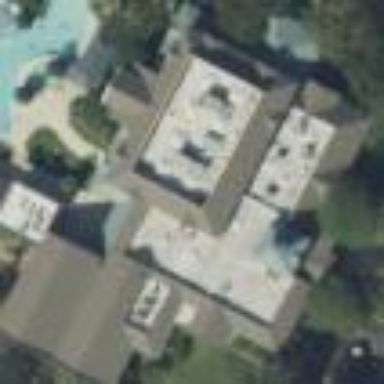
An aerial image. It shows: Fitness center building.